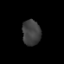
Tissue: lung
Cell type: Epithelial cells
Senescence score: 0.2311
Nuclear area (px): 461
Mean DAPI intensity: 62.304